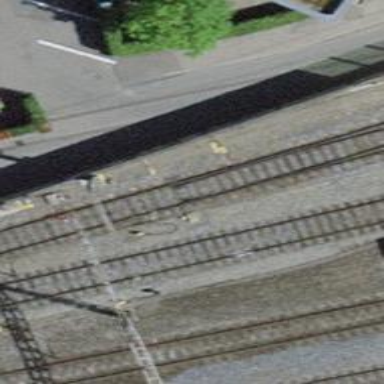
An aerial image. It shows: Railway switch.